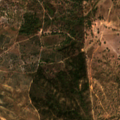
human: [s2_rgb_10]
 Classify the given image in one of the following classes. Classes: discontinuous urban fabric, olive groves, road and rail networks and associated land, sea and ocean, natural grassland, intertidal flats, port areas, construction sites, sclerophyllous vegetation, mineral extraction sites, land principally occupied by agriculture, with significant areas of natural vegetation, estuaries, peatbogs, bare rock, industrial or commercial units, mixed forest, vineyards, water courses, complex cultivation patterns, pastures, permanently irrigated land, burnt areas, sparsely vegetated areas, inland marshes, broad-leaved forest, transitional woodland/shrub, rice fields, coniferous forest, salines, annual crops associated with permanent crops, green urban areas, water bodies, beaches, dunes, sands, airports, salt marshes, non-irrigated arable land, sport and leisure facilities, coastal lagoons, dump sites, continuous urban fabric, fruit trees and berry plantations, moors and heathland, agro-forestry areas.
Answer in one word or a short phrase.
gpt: land principally occupied by agriculture, with significant areas of natural vegetation, agro-forestry areas, broad-leaved forest, transitional woodland/shrub